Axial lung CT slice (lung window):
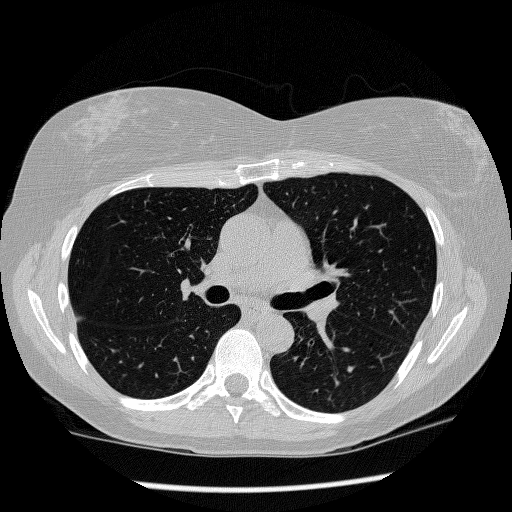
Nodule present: no